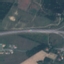
Land use / land cover: Highway